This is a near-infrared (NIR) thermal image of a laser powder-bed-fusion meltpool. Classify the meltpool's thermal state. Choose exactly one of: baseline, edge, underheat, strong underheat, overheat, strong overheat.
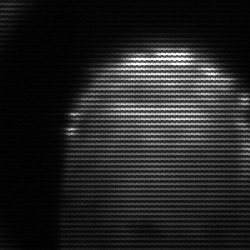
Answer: edge